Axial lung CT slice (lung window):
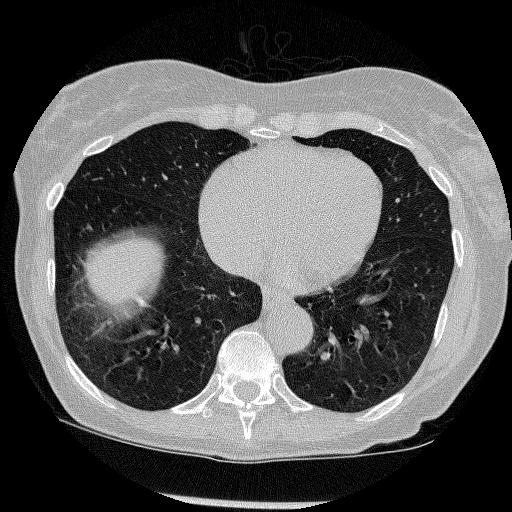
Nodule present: no